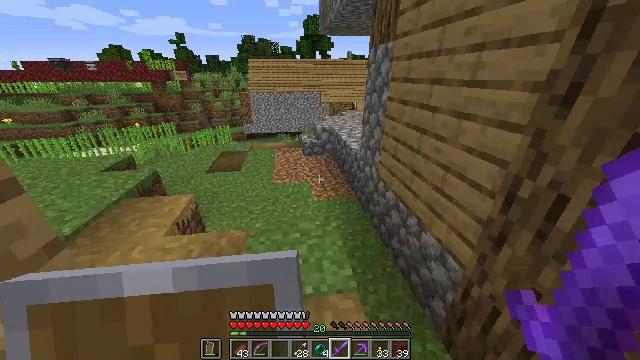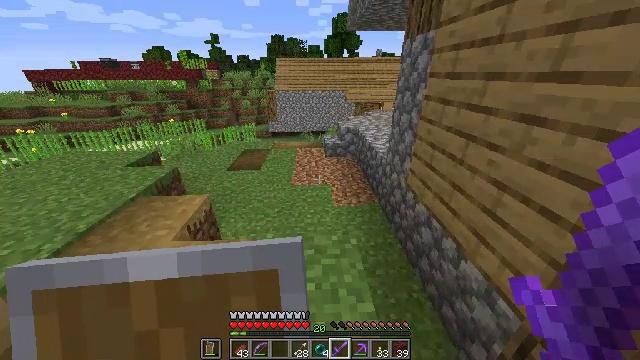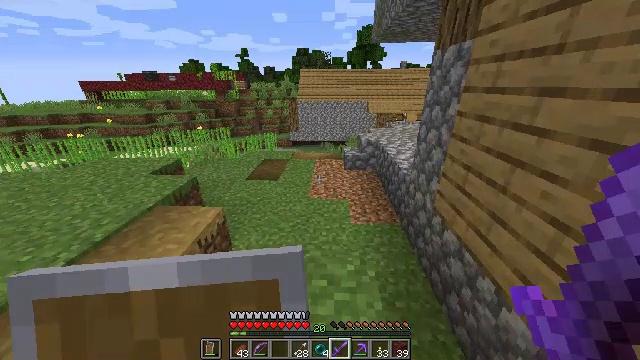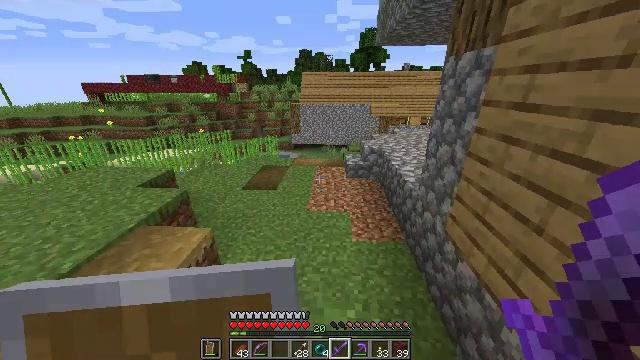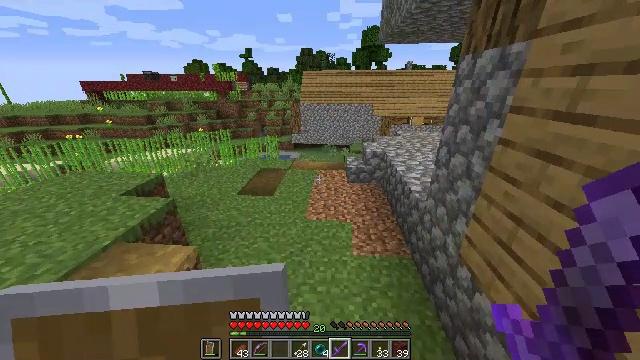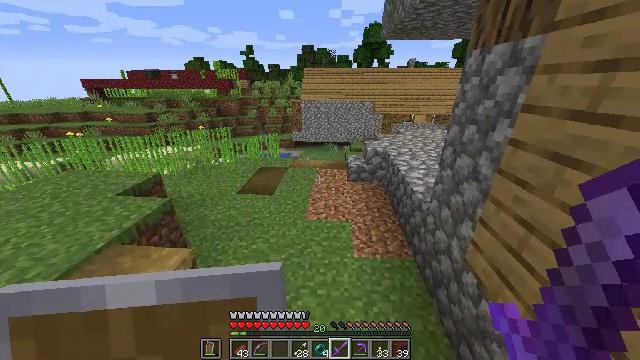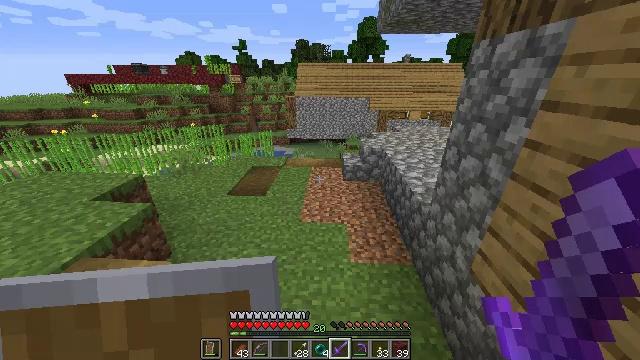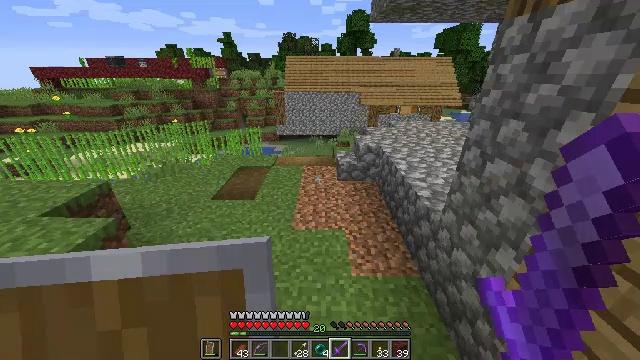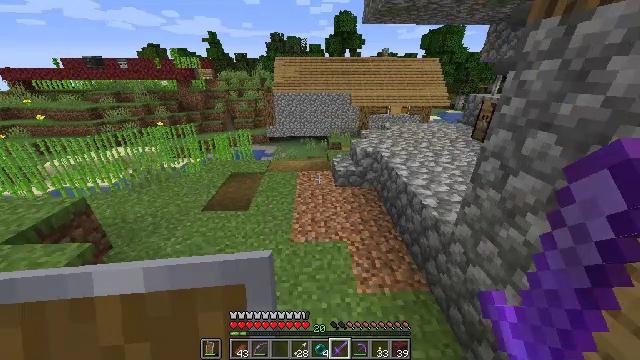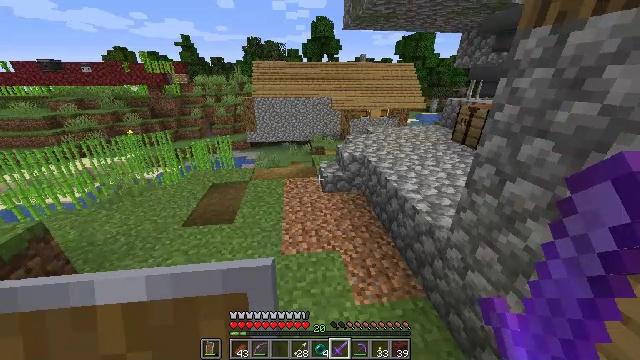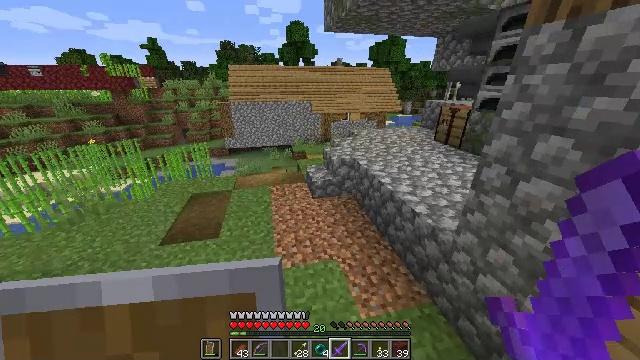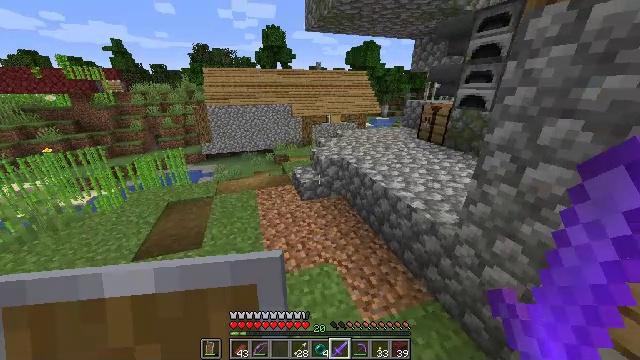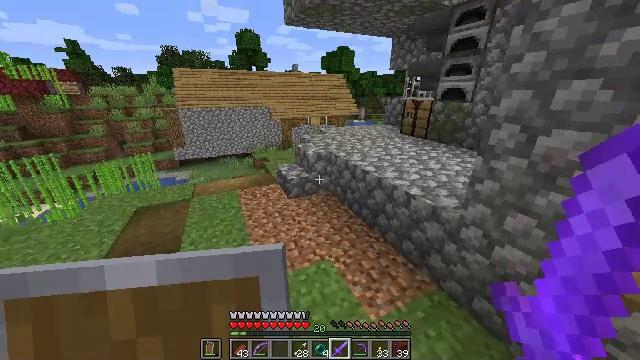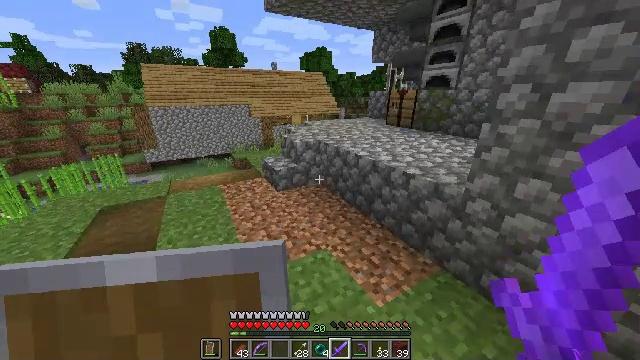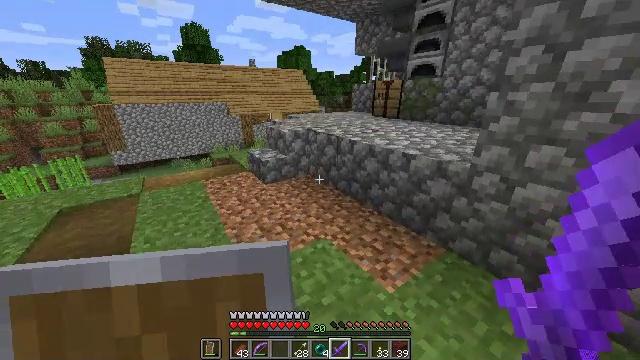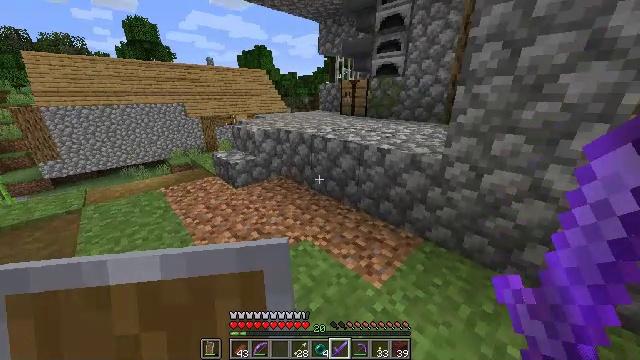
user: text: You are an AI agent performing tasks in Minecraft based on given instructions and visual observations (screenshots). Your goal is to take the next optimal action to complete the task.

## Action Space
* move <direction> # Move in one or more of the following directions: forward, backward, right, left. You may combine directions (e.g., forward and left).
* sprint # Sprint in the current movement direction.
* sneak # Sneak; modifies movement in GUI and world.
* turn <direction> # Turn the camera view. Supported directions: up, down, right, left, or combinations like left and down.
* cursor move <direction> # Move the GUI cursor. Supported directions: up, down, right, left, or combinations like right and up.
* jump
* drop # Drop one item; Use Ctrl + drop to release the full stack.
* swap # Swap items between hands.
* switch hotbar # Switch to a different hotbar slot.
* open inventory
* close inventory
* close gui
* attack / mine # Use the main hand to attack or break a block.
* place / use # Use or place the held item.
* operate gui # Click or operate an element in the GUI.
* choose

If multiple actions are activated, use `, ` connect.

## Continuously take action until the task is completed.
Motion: motion action
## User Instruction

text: Open the crafting grid for blaze powder.
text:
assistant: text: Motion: move forward, turn left
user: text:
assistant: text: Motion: move forward, turn left and up
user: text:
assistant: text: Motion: move forward
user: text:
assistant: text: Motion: move forward
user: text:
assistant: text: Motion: move forward
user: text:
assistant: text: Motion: move forward, turn right and down
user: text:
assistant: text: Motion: move forward and move left, turn right and down
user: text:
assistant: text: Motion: move forward and move left, turn right
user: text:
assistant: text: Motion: move forward and move left, turn right and up
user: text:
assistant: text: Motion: move forward and move left, turn right
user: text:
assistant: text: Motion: move forward and move left, turn right
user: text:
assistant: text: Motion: move forward and move left, turn right and up
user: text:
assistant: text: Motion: move forward and move left, turn right
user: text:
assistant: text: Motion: move forward and move left, turn right
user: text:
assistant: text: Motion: move forward, turn right
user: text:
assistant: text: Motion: move forward, turn right
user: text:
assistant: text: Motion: move forward, turn right
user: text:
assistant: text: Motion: move forward, turn right
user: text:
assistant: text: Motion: move forward
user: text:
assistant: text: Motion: move forward
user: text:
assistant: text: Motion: move forward, turn left, jump
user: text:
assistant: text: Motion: move forward, turn left, jump
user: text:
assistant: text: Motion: move forward, turn left, jump
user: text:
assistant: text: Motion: move forward, turn left, jump
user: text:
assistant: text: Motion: move forward, turn left
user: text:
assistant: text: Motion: move forward, turn left
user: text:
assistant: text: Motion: move forward
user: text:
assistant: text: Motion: move forward
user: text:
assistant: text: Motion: move forward
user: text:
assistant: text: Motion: move forward